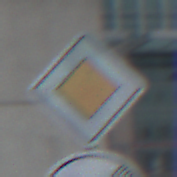
Verkehrszeichen: Vorfahrtsstrasse
Zusatzzeichen unten: EndeGeschwindigkeit90
Umgebung: Outdoor, Urban
Tageszeit: MorningAfternoon
Wetter: PartlyCloudy
Licht: Natural
Jahreszeit: NotSpecified
Kontrast: LowContrast